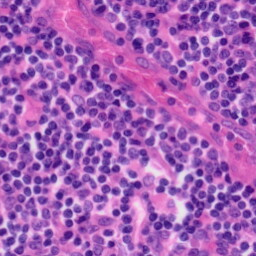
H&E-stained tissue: Tonsil